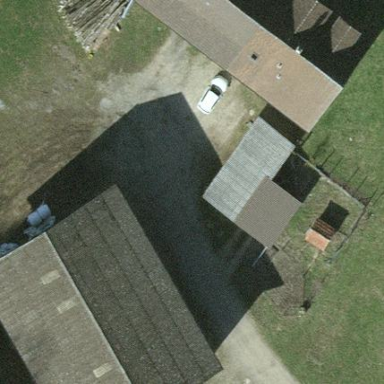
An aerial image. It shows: Farmyard area.